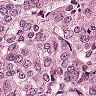
Metastatic tissue present: yes